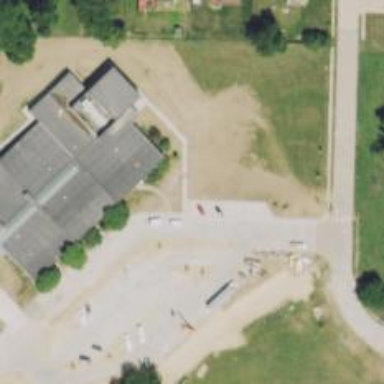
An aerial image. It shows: Kindergarten.